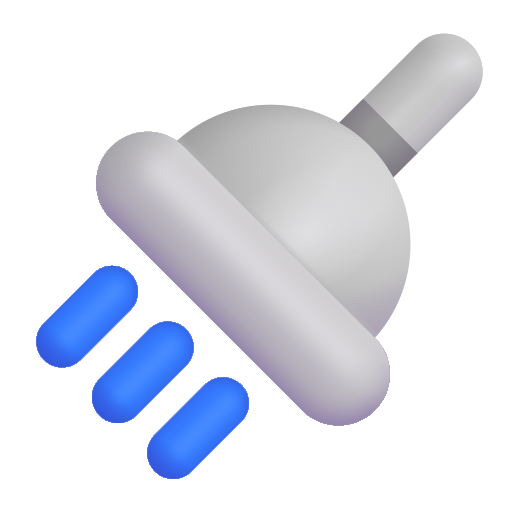
shower color